Question:
Assuming i have a setup like the above, how would one go back to the first view (eg. The one with the Label) ?
I am asking this because i am not sure if is there a particular reason why there would be multiple navigation controllers setup similar to above.
I came across this problem because popToRootViewController will only go back to the first view of that navi controller. Eg. if i was at one the views of the 2nd navigation controller and i were to run popToViewController, it will only go back to the first view controller of the 2nd navigation controller. I have since solved the problem by removing the other navigation controller but my curiosity had to be resolved.
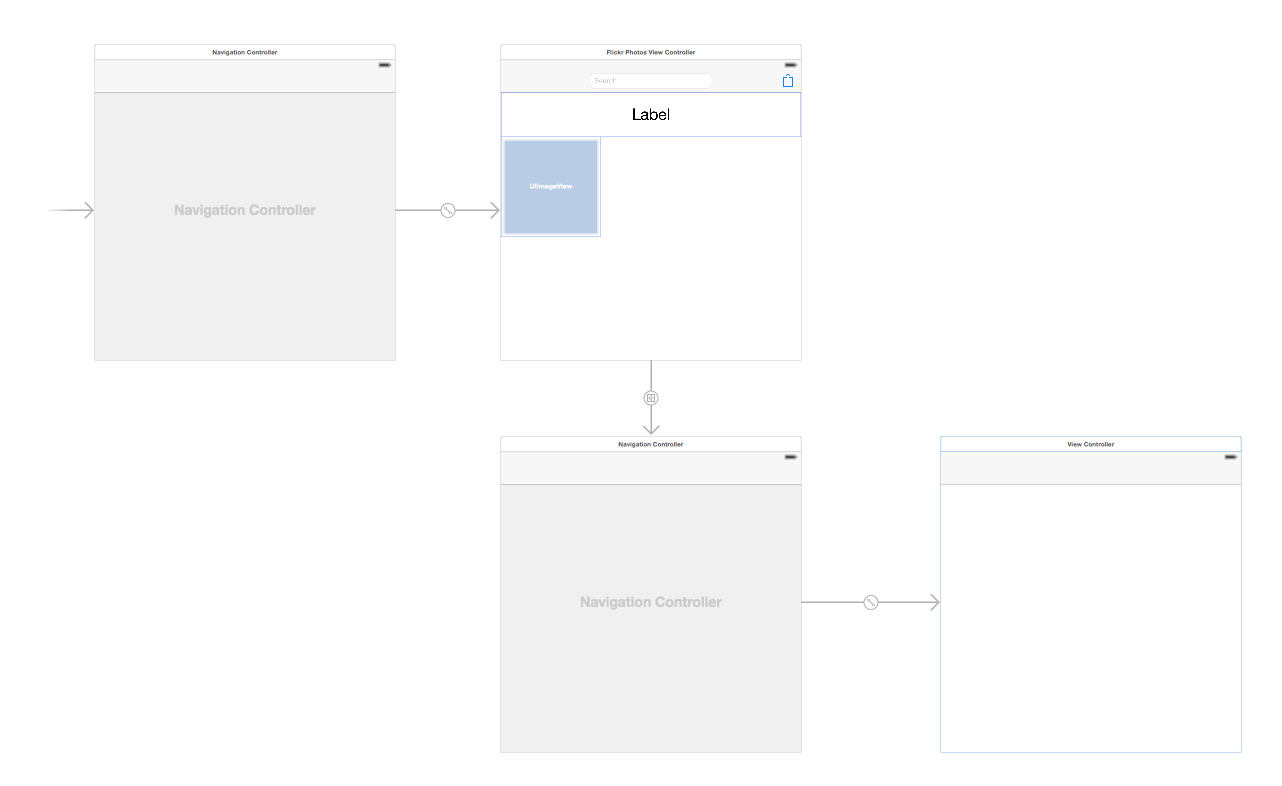
Answer: As I stated in the comment, the second view controller is almost certainly unnecessary (but this isn't entirely necessarily the case), so your best bet is most likely to simply to remove that second navigation controller.
With that said though, how you would get back to the original view controller with the existing set up would depend largely on how you got to the current view controller.
If the second navigation controller is pushed on to the first navigation controller's navigation stack, then from any view after the second view controller, you do something like this:
'''
self.navigationController?.navigationController?.popToRootViewControllerAnimated(true)
'''
Otherwise, if the second navigation controller were presented modally, you could dismiss it from any of the view controllers in its navigation stack with the following code:
'''
self.navigationController?.dismissViewControllerAnimated(true, completion: nil)
'''
It's important to remember that 'UINavigationController' is a subclass of 'UIViewController' and as such, any method we can call on the latter can also be called on the former.